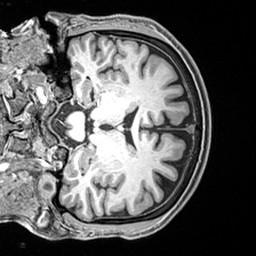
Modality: T1w
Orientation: coronal
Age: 37
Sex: male
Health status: healthy
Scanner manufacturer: siemens
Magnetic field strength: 3 T
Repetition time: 2.4 s
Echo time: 0.00217 s